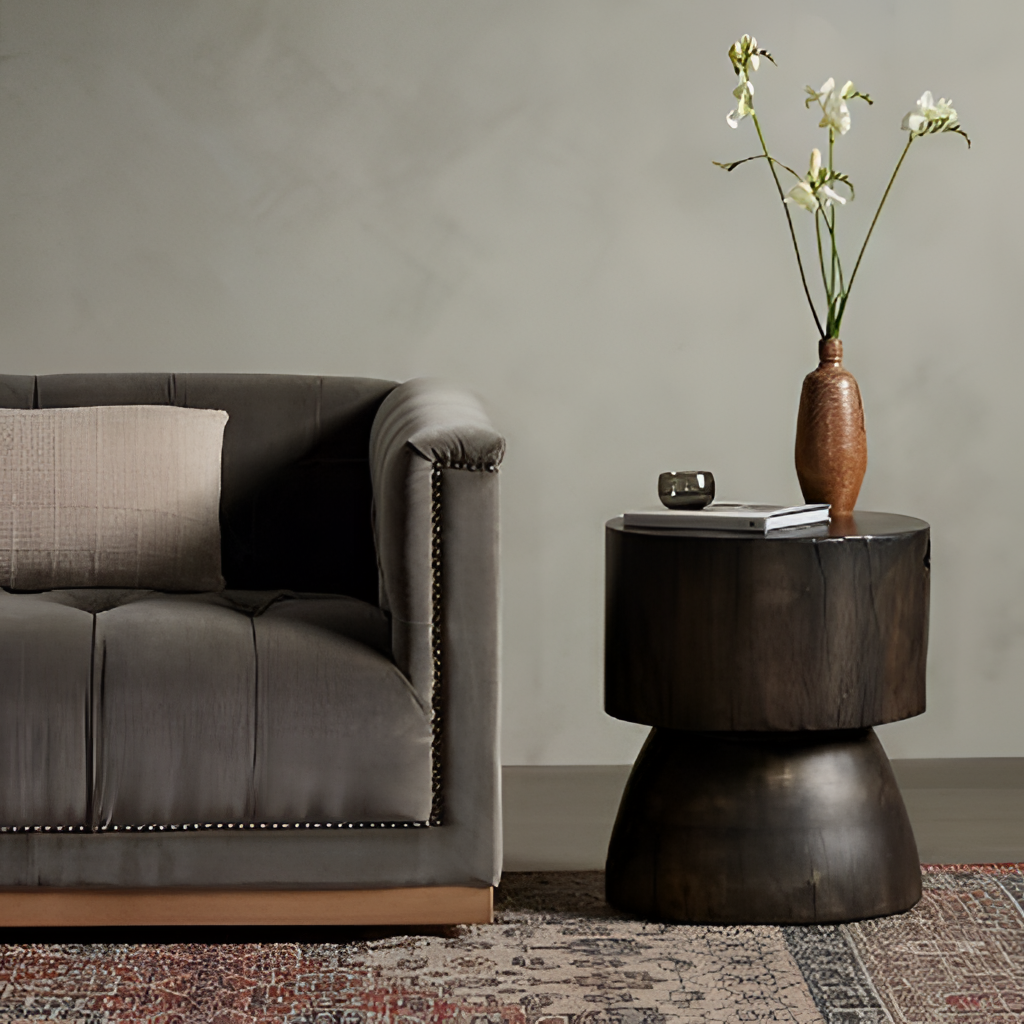
living room, gray velvet sofa, wool flooring, with patterned pattern, classic, gray plaster wallpaper, with solid pattern